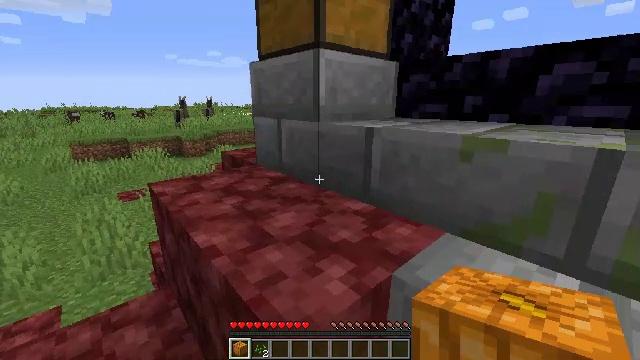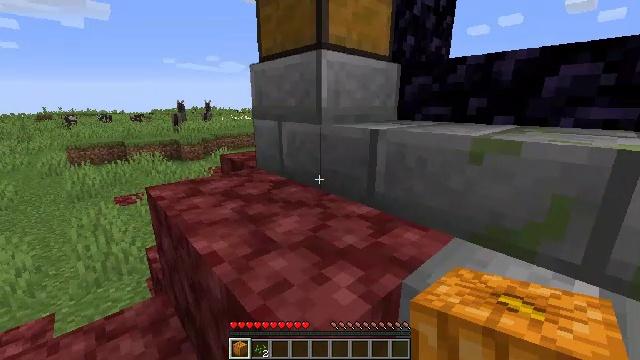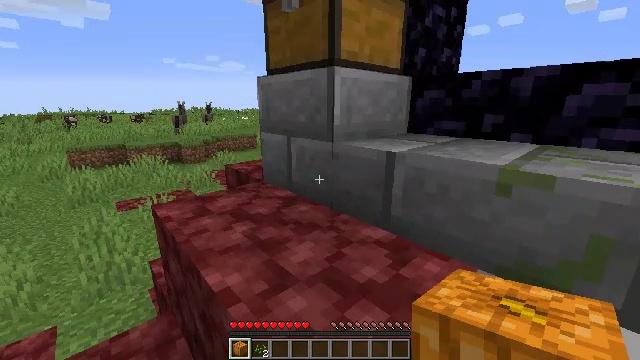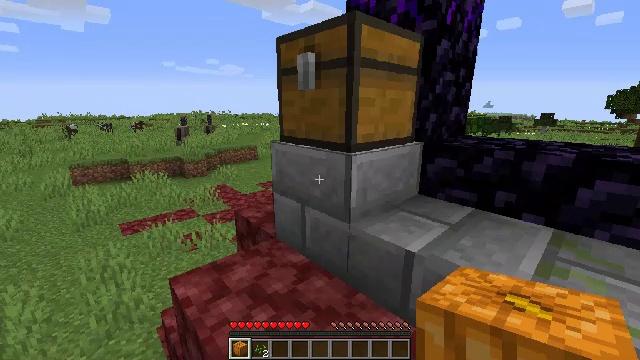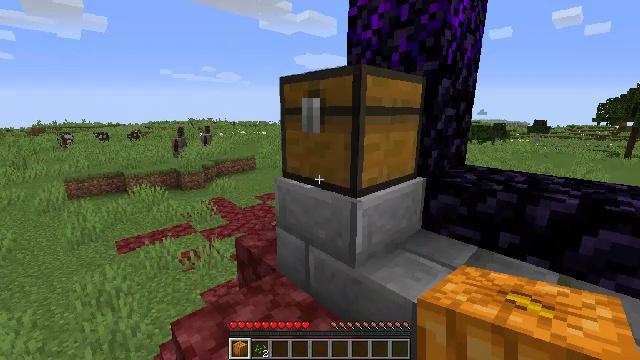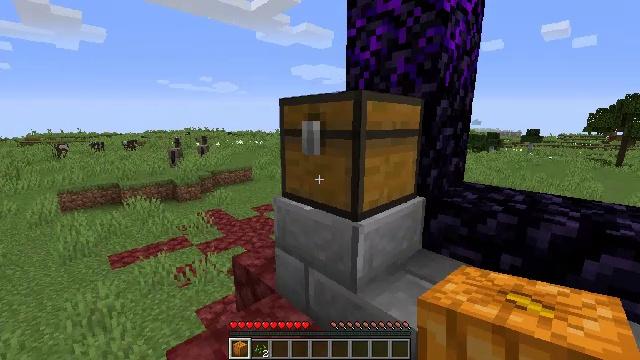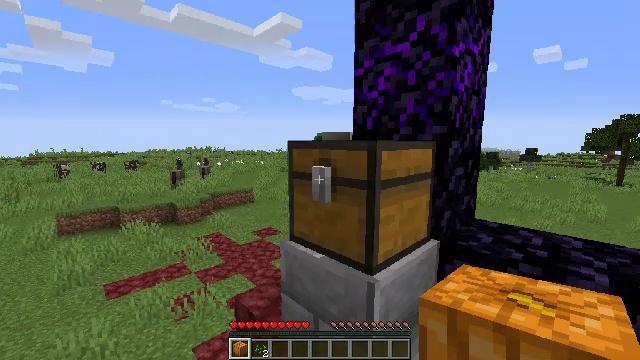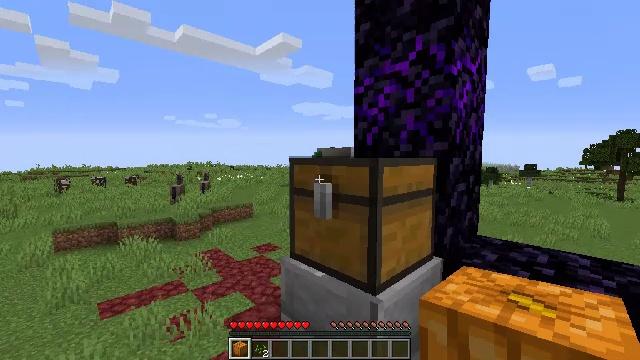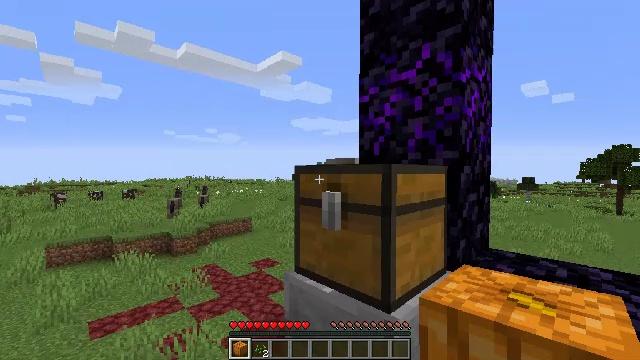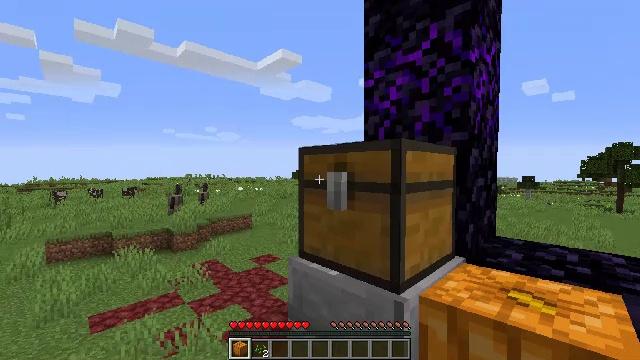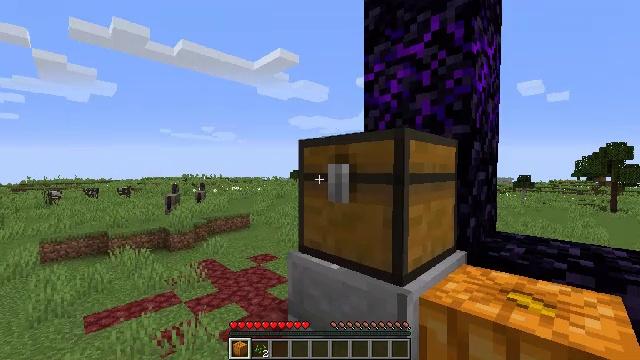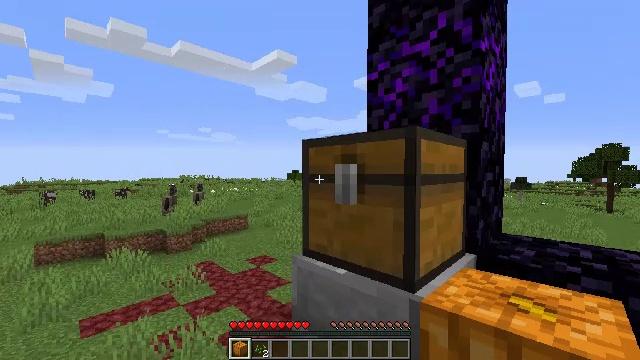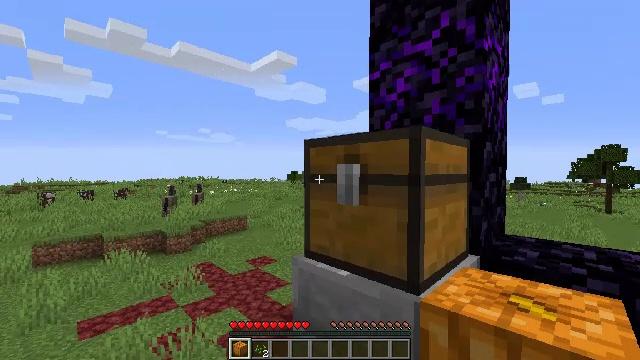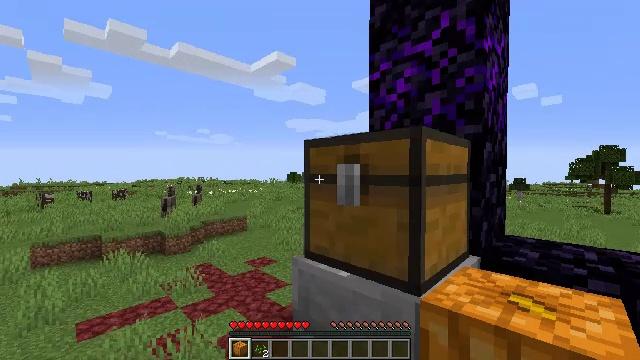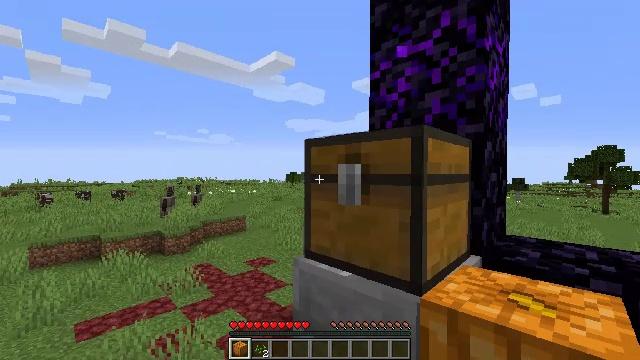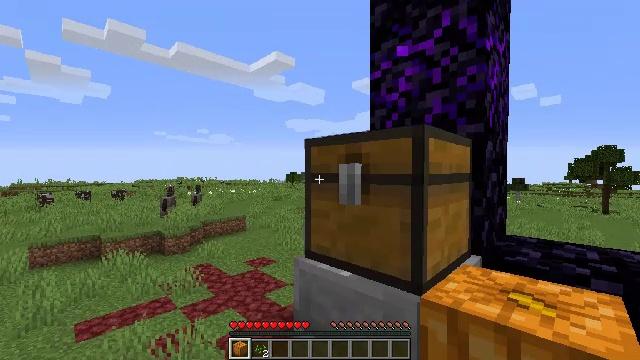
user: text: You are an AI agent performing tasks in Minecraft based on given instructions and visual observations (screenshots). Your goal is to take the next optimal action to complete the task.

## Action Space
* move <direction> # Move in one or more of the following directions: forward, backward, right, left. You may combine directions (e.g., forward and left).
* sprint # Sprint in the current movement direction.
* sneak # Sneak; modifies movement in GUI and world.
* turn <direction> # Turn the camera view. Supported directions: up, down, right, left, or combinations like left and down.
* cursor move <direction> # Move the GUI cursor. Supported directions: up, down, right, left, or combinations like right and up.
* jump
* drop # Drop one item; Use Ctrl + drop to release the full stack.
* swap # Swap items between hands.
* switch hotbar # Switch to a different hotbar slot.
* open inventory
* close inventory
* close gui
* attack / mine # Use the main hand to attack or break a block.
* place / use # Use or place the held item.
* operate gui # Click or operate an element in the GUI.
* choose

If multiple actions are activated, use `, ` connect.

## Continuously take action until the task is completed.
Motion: motion action
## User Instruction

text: Gather grass block for landscaping.
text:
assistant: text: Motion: no_op
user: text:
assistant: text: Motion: move forward, jump
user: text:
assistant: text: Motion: move forward, jump
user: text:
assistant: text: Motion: move forward, turn up, jump
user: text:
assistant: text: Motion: turn up, jump
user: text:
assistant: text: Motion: turn up
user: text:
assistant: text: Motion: turn up
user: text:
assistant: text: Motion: turn up
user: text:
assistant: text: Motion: no_op
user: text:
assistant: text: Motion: no_op
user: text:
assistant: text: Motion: no_op
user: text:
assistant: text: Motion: no_op
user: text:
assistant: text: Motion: no_op
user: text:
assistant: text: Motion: no_op
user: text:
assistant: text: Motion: no_op
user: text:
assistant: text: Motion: use / place
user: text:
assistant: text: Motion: use / place
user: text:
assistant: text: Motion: use / place
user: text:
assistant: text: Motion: no_op
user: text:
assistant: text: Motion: no_op
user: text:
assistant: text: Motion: no_op
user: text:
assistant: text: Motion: no_op
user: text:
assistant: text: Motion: turn right
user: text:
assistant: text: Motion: no_op
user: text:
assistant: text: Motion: no_op
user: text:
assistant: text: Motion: no_op
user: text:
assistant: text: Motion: no_op
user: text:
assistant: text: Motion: no_op
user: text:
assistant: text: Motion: turn left and down
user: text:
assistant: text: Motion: turn left and down